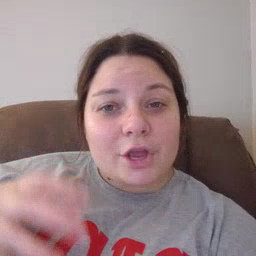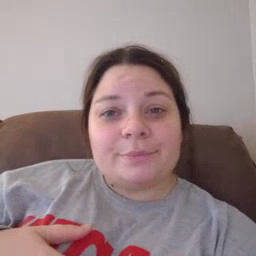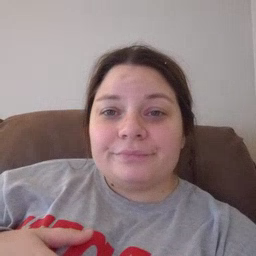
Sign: dryer